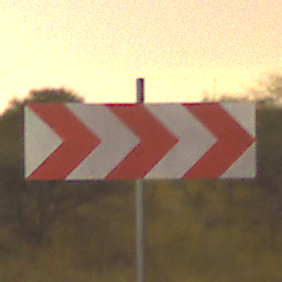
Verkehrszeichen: RichtungstafelnInKurvenGrossLinks
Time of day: Night
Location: Outdoor (Nature)
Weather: Clear
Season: NotSpecified
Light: Natural